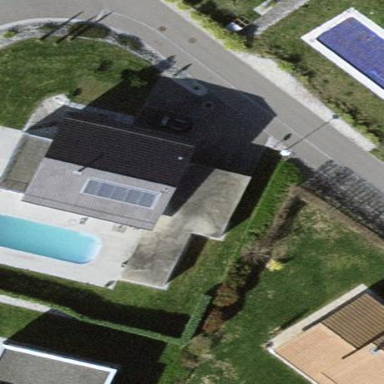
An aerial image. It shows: Garage.